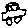
Label: car